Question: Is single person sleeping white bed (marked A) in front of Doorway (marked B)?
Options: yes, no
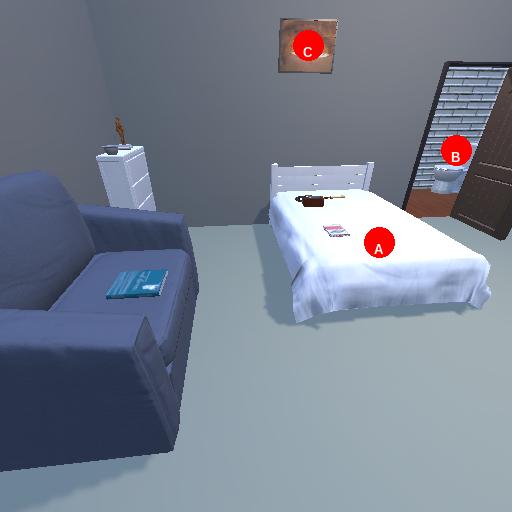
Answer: yes